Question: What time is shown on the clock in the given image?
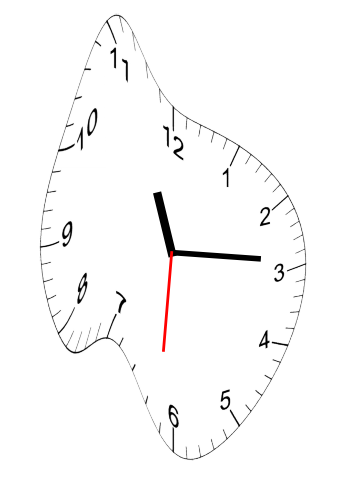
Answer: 11:14:31